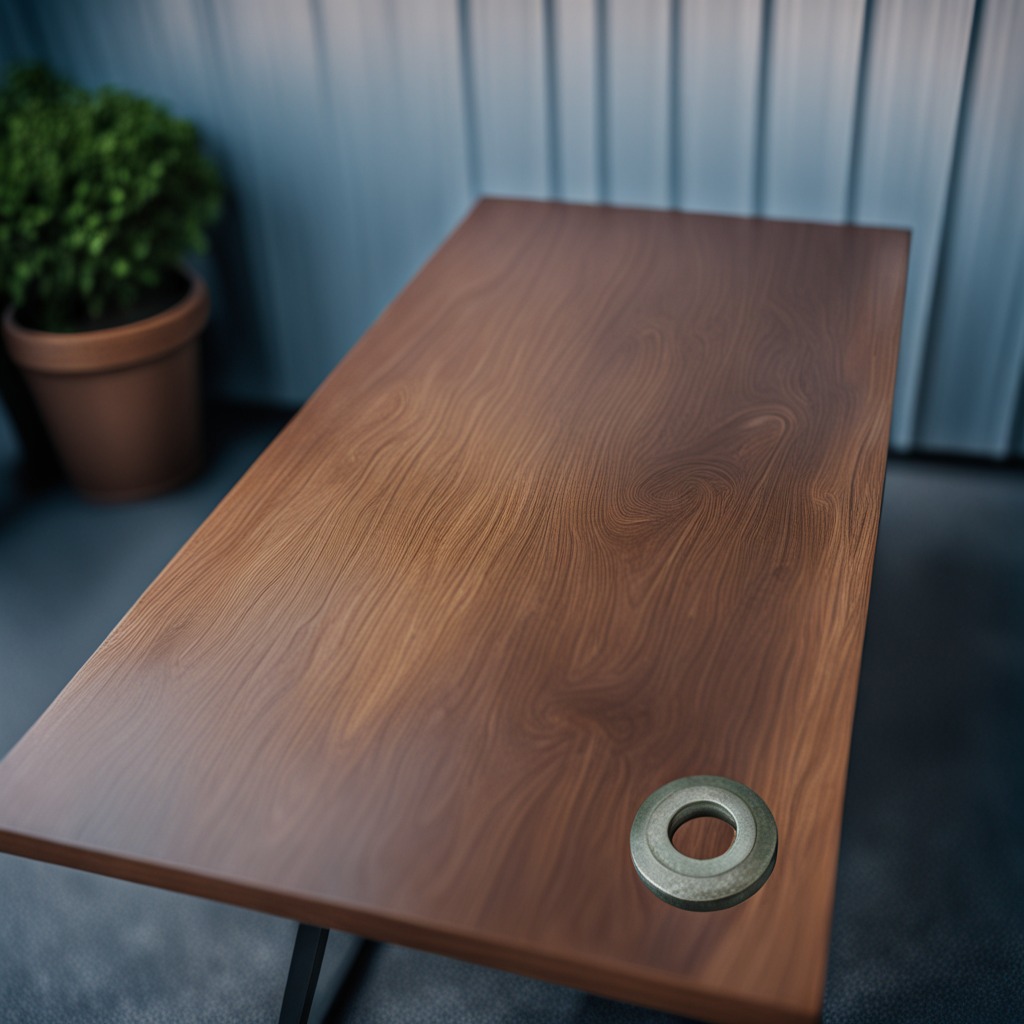
A flat metal washer is lying on a old table with faint burn marks in a small garage at twilight.